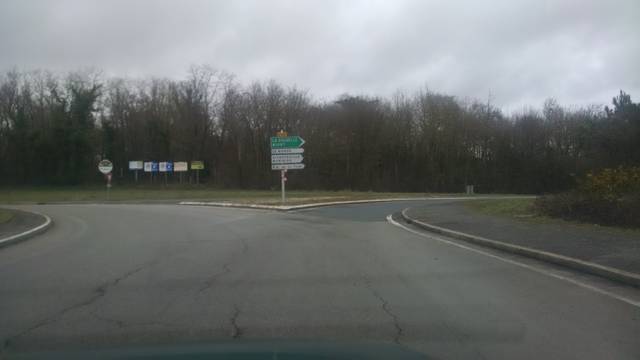
Region: France
Coordinates: 47.131, -1.509